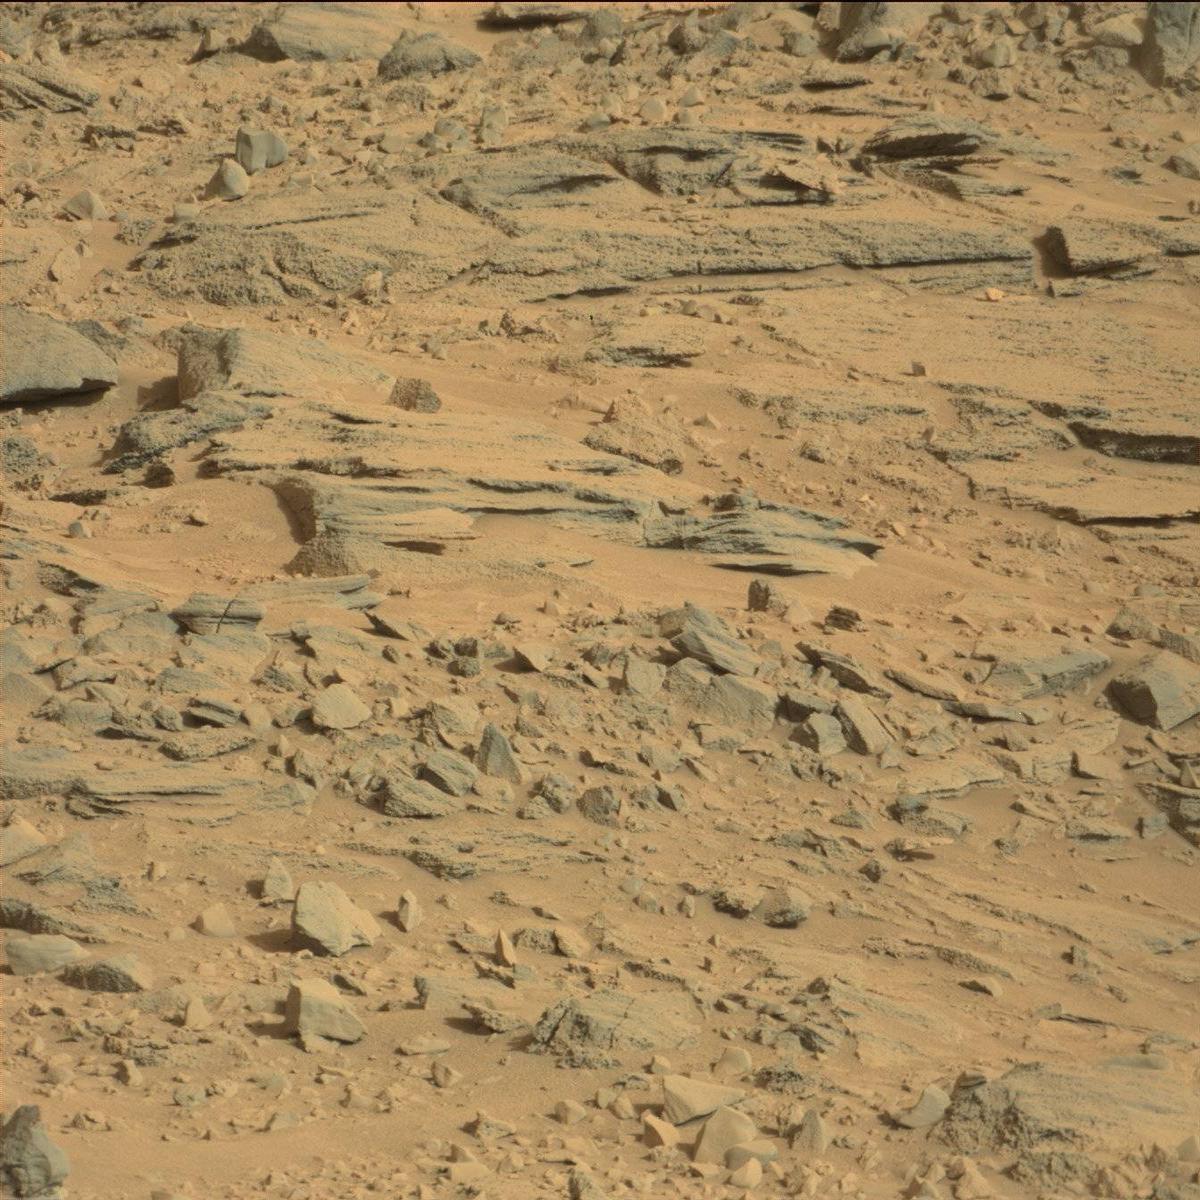
Terrain classes present: Bedrock, Sand / Soil